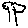
Label: tree